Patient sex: F
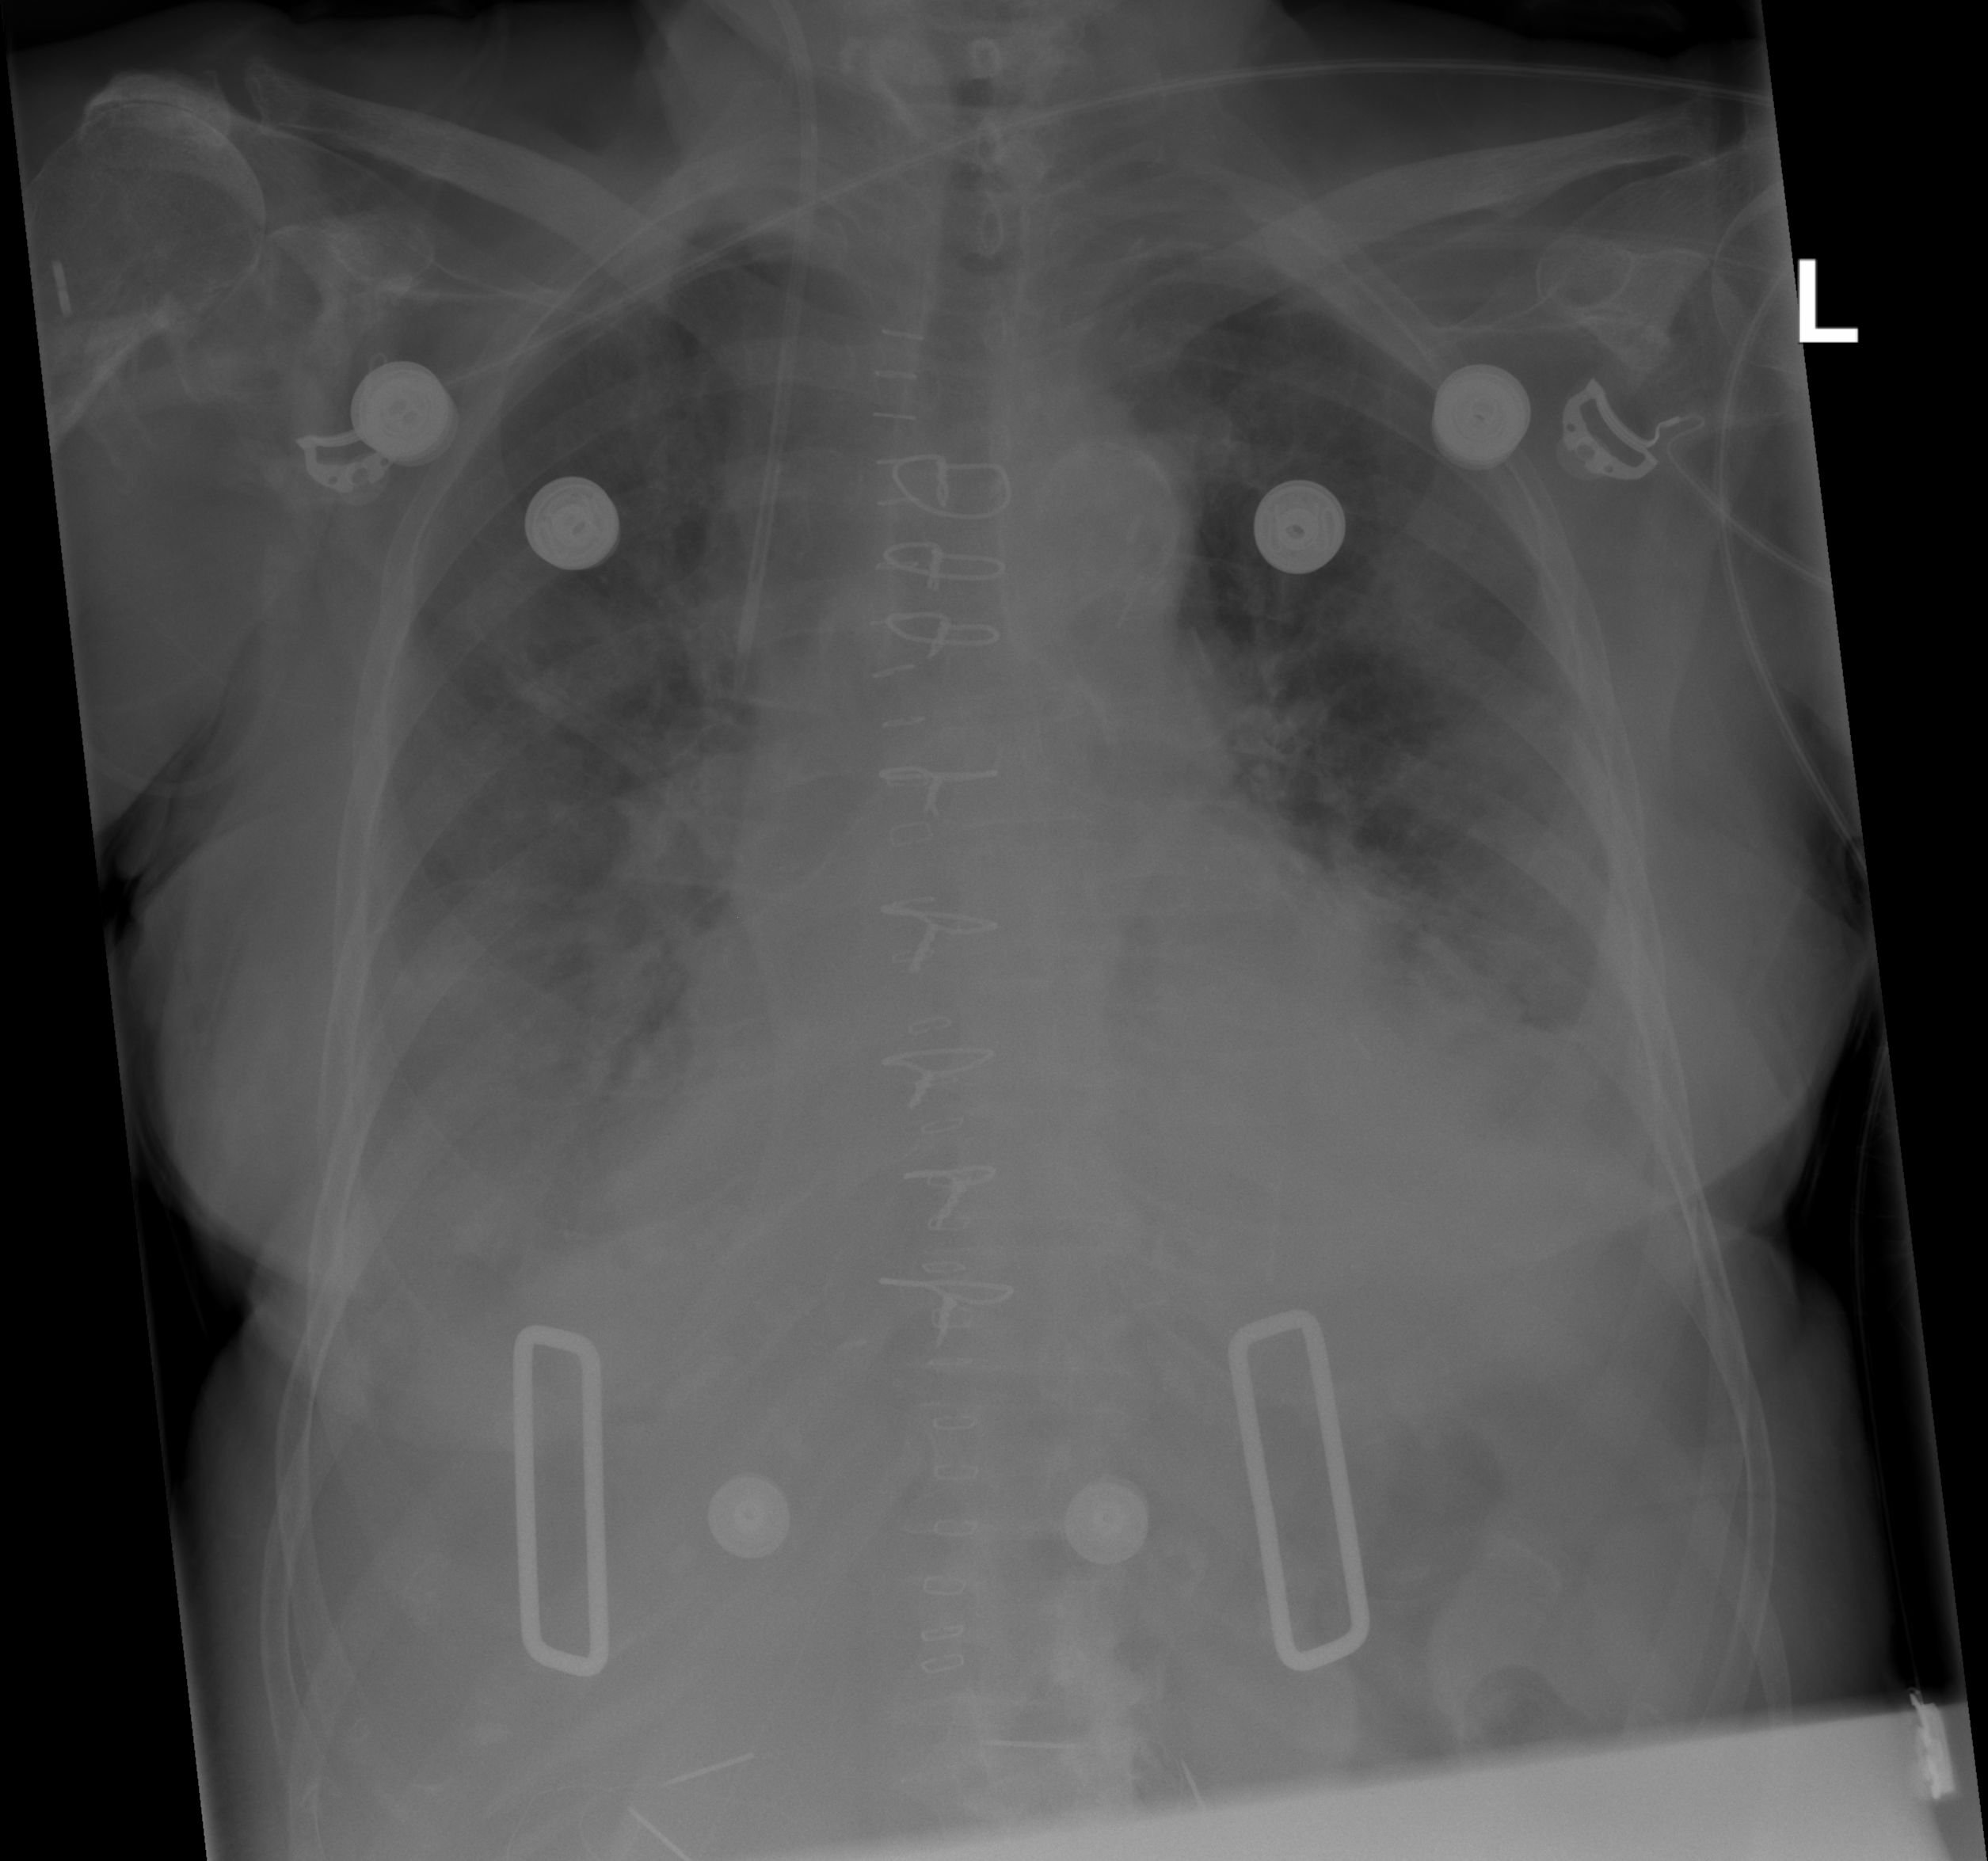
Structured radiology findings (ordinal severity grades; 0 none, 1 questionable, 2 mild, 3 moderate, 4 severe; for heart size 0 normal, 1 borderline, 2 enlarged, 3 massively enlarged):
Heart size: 2
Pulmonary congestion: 1
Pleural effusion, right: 2
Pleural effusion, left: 2
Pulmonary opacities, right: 0
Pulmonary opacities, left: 0
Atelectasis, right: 2
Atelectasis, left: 2